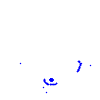
Particle: proton